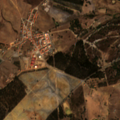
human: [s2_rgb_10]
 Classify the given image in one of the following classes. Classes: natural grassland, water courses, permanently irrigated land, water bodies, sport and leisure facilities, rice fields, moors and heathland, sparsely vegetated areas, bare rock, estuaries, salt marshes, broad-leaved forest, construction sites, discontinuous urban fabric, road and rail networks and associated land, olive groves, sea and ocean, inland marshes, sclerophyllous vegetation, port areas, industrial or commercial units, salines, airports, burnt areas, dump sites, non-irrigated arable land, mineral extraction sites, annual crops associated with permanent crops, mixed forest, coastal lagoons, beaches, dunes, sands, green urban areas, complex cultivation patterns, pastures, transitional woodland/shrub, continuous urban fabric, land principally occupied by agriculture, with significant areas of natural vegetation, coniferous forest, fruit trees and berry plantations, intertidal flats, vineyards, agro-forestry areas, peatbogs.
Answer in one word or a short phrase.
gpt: non-irrigated arable land, complex cultivation patterns, land principally occupied by agriculture, with significant areas of natural vegetation, broad-leaved forest, transitional woodland/shrub